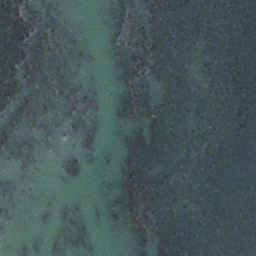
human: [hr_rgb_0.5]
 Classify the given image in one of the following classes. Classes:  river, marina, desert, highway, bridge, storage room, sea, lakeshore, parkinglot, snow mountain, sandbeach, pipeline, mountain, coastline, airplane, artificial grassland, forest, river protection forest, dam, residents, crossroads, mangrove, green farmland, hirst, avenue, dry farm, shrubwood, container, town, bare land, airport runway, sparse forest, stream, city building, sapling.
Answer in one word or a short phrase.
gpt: stream